Question: I'm trying to create a mock for my 'IRepository' interface:
'''
public interface IRepository<T> : ICollection<T>, IQueryable<T>
{
}
'''
With this implementation:
'''
public class RepositoryFake<T> : List<T>, IRepository<T>
{
public Expression Expression
{
get
{
return this.AsQueryable().Expression;
}
}
public Type ElementType
{
get
{
return this.AsQueryable().ElementType;
}
}
public IQueryProvider Provider
{
get
{
return this.AsQueryable().Provider;
}
}
}
'''
But when I use it, I'm getting 'StackOverflow' exception. How to implement this interface correctly to be able to use just a 'List' as a repository?
Usage is very simple
'''
[Test]
public void Test()
{
RepositoryFake<User> users = new RepositoryFake<User>();
users.Add(new User());
List<User> list = (from user in users
where user.Id == "5"
select user).ToList();
Assert.That(list, Is.Empty);
}
'''
Here is screenshot of exception:

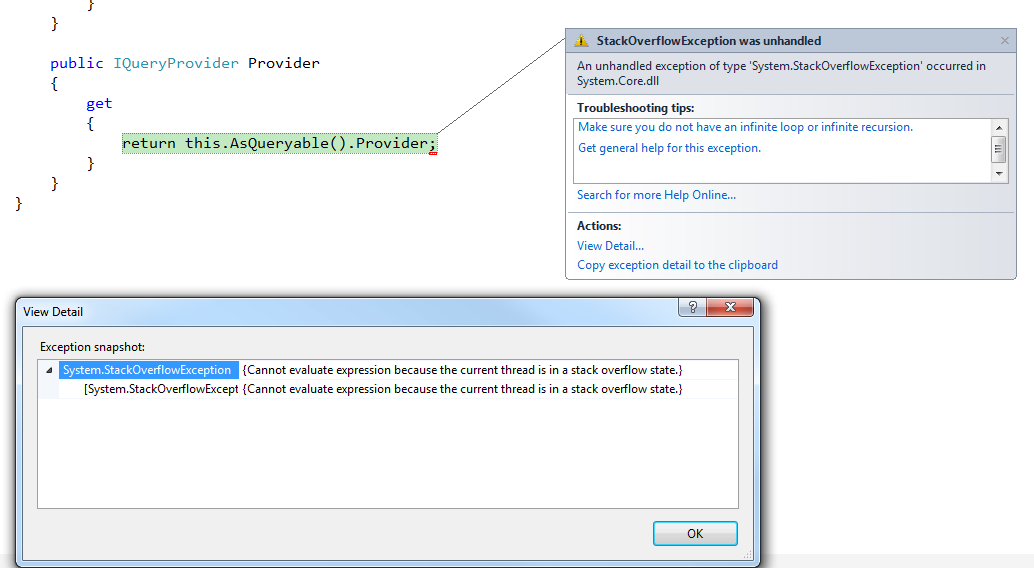
Answer: The reason for your problem is that if you perform 'AsQueryable' it checks if the object already implements 'IQueryable' and if yes returns it.
Use 'new EnumerableQuery<T>(this)' instead of 'AsQueryable' which doesn't perform this check.
---
Workaround for .net 3.5:
'''
return ((IEnumerable<T>)this).Select(x=>x).AsQueryable()
'''
First casts to 'IEnumerable<T>' so the chosen 'Select' method will be 'Enumerable.Select' not 'Queryable.Select'. The identity select will then return a new object that does not implement 'IQueryable<T>', so the check if it's implemented in 'AsQueryable' fails.